Question: I have a Cloud Foundry app (Python buildpack) on Bluemix that has been successfully connecting to, and using a Watson Machine Learning (WML) service bound to it for the past few months. Starting this morning, however, I receive a SSL error when trying to call the service. The error could have started prior to today, I just noticed it this morning.
I use Python requests to call WML from the app. I also tried calling the service using <URL>.
Here's the relevant Python code (which has worked fine for a few months):
'''
import requests
spssUrl = 'https://palbyp.pmservice.ibmcloud.com/pm/v1/{model}'
spssModelscore = 'score/bikeride'
spssParams = {"accesskey": accessKey, "metadatatype": "score"}
spssHeaders = {"Content-Type": "application/json"}
spssResults = requests.post(spssUrl.format(model = spssModelscore), data=json.dumps(modelPayload), params=spssParams, headers=spssHeaders)
'''
Here's the error I see:
'''
requests.exceptions.SSLError
SSLError: [SSL: CERTIFICATE_VERIFY_FAILED] certificate verify failed (_ssl.c:590)
'''
Has anything changed recently? Is there any additional configuration I need to do in my app / client to be able to connect to the service?
I found I was able to call WML successfully by disabling SSL verification (adding 'verify=False') on the request.
'''
spssResults = requests.post(spssUrl.format(model = spssModelscore), data=json.dumps(modelPayload), params=spssParams, headers=spssHeaders, verify=False)
'''
Obviously this is not the right way to solve this problem. Any guidance? I wonder if WML recently started using an updated SSL certificate that is not on the CA list that 'requests' is using -- and somehow cannot be verified.
Found that the SSL certificate has expired.

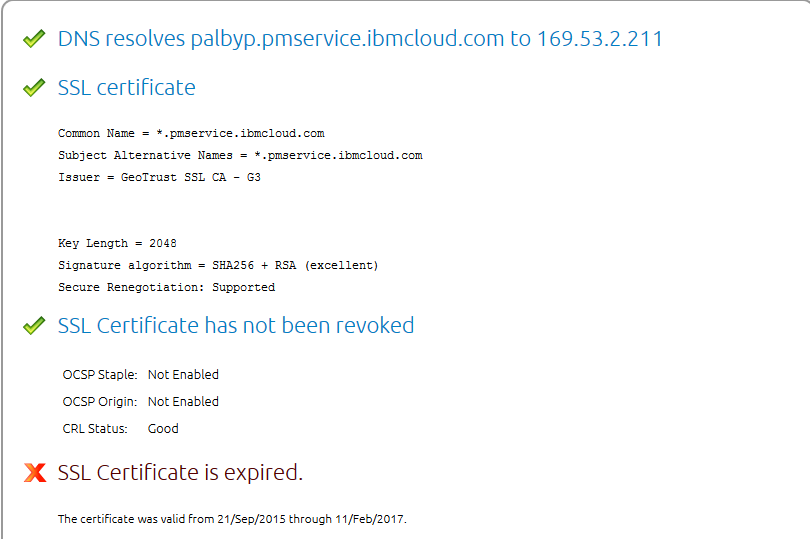
Answer: IBM installed an <URL>. The connection is working fine now.